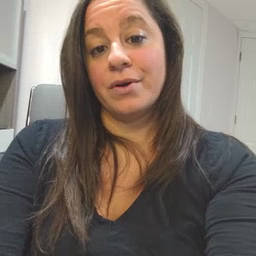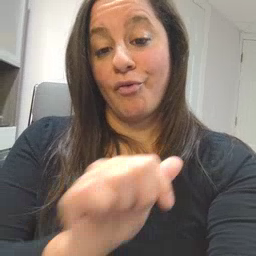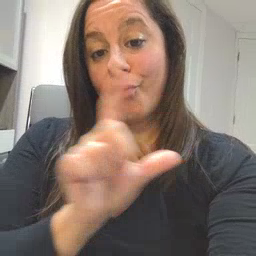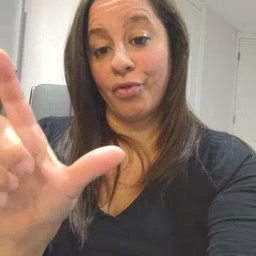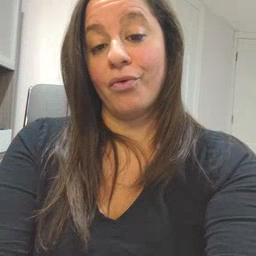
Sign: all